Question: Count the number of objects in the diagram.
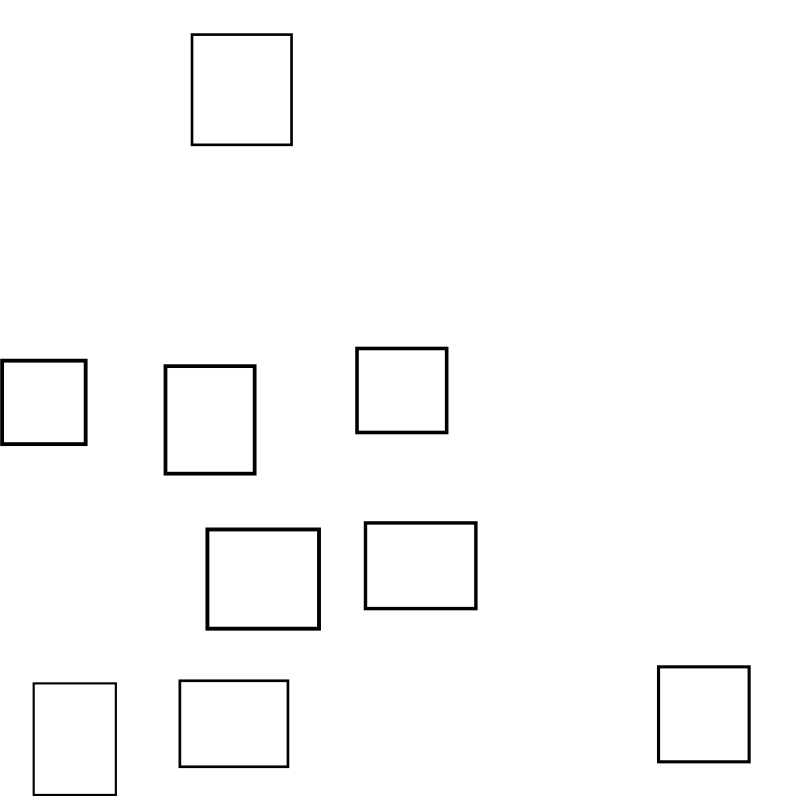
Answer: 9